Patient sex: M
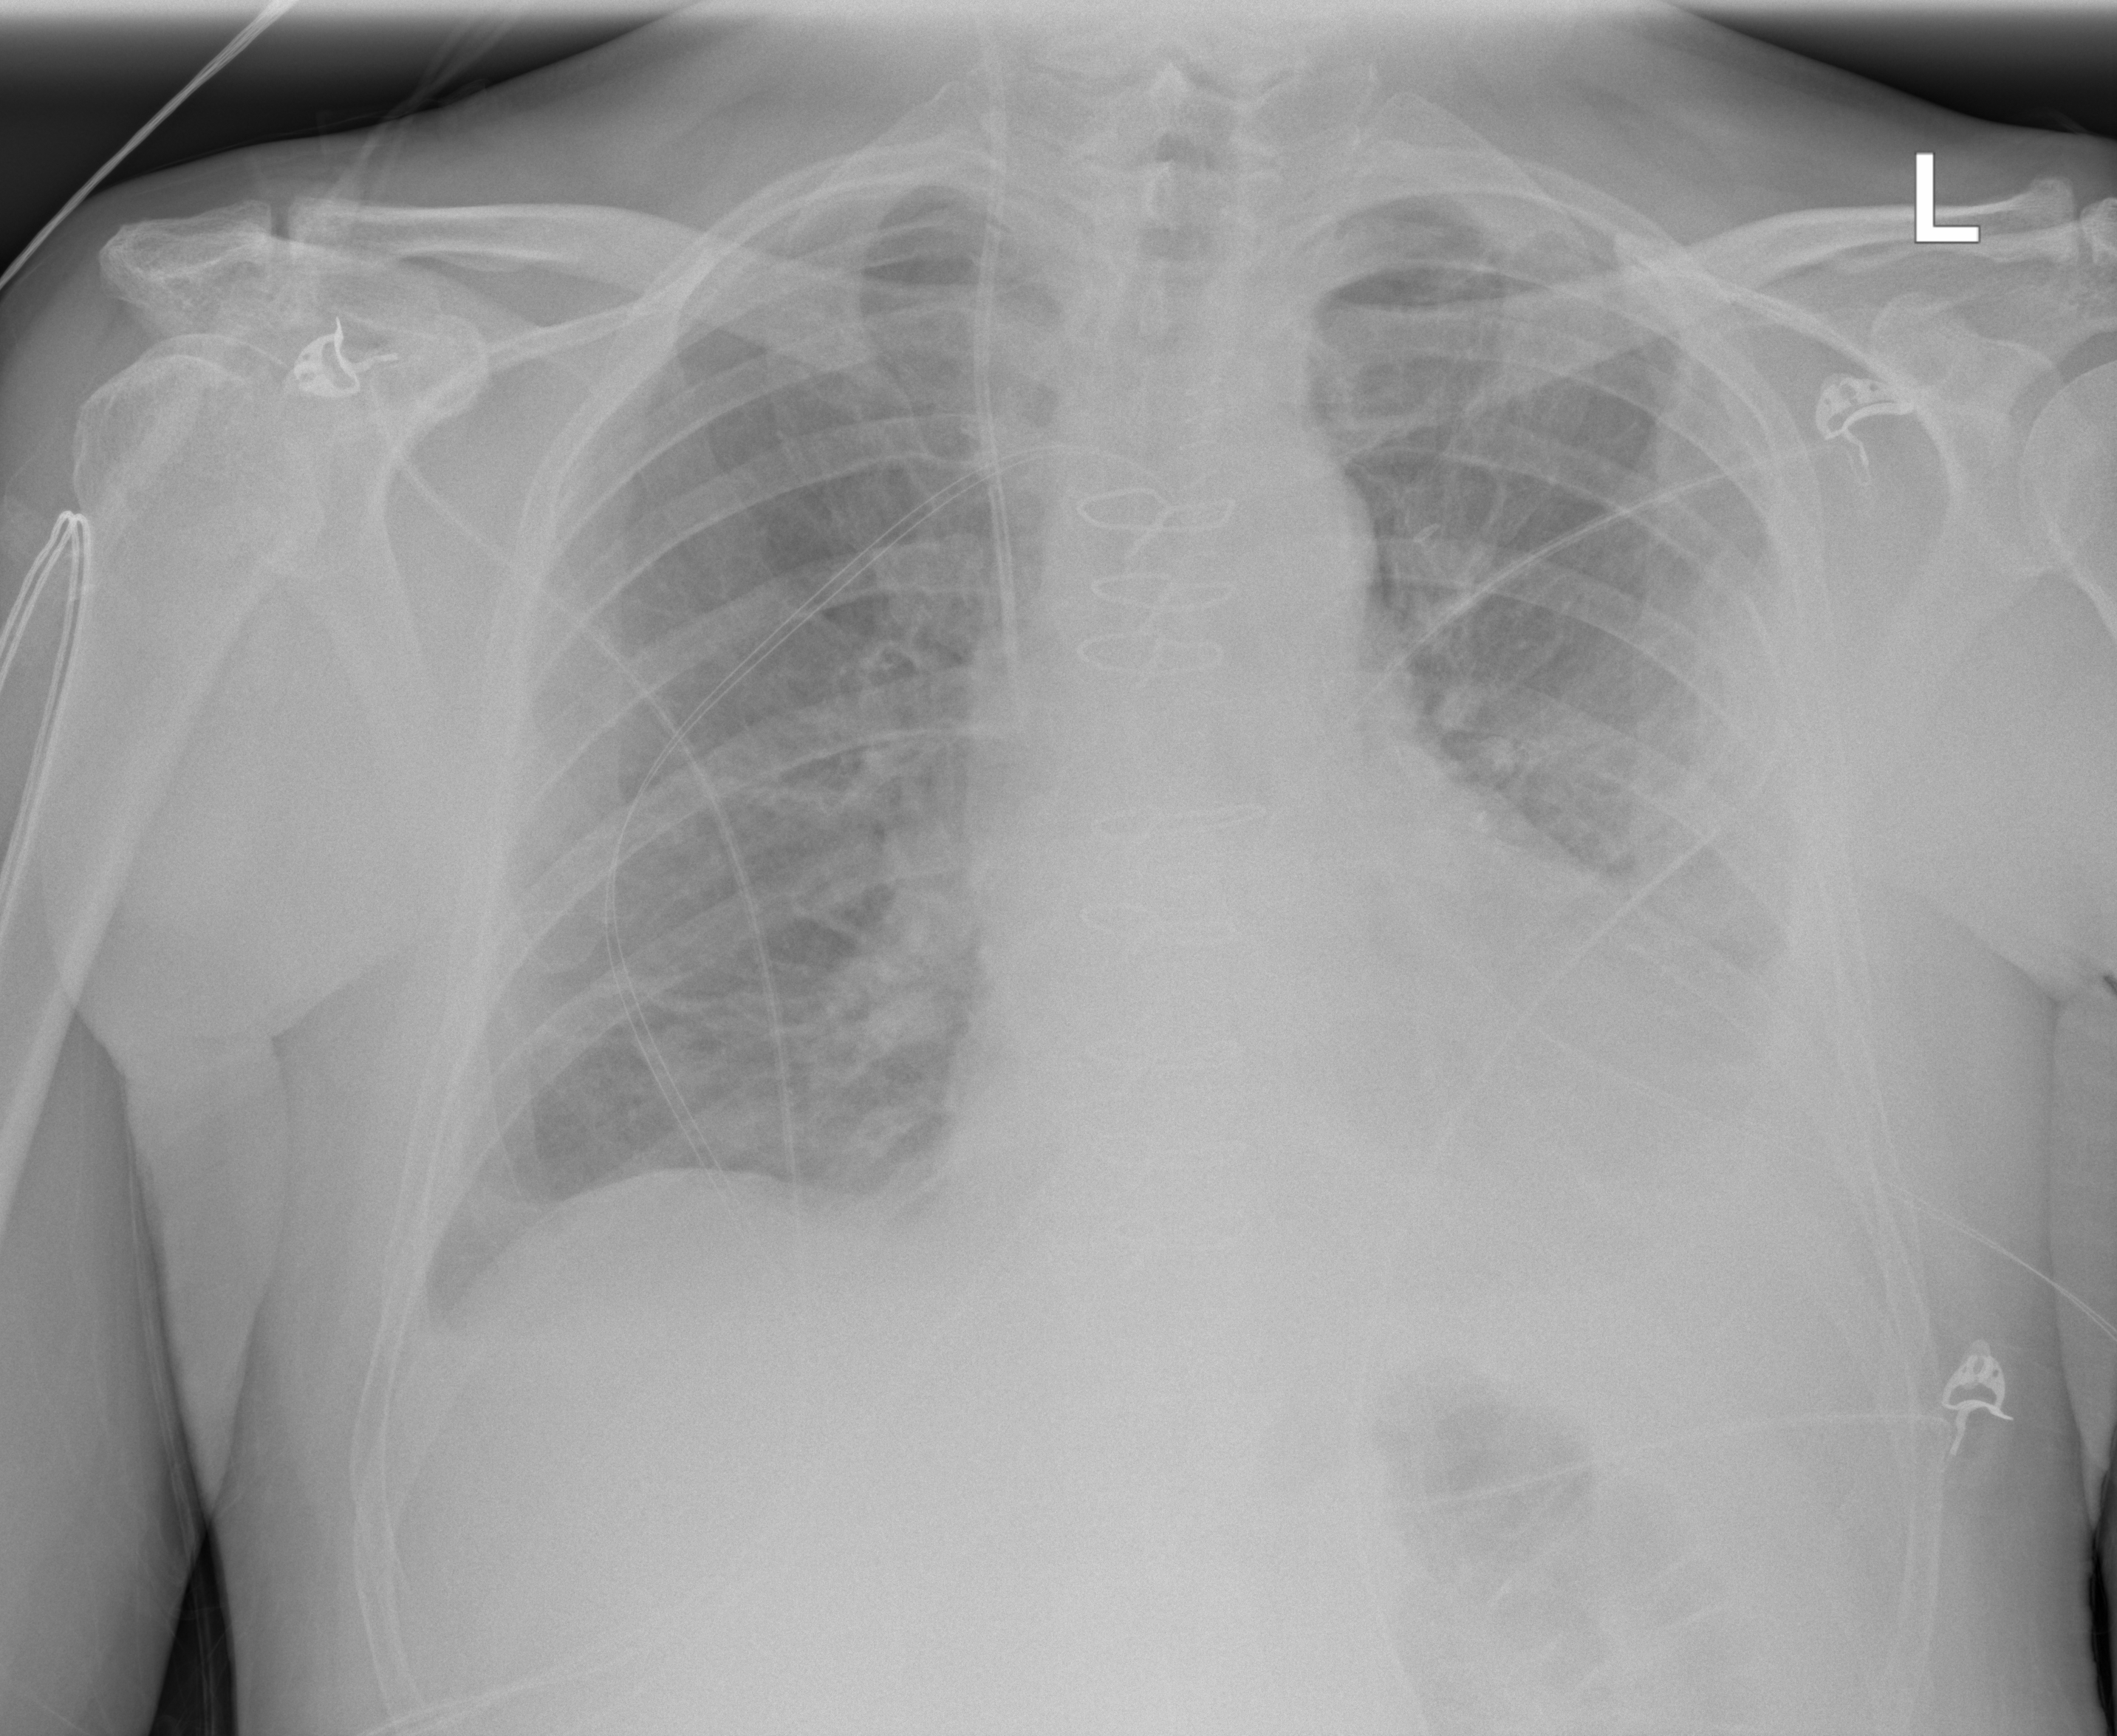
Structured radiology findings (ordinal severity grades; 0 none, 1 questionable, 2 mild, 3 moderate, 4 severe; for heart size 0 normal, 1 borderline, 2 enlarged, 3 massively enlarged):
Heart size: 2
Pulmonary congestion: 2
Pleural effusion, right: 0
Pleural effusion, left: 3
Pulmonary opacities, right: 2
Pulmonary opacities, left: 2
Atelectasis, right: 2
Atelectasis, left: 2